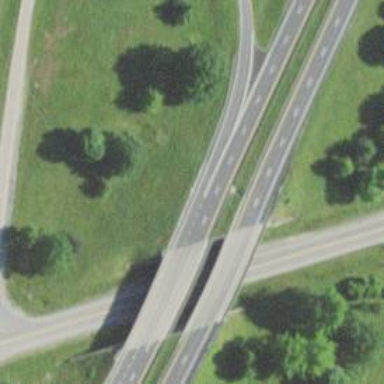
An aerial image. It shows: Trunk highway with bridge.